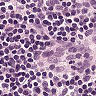
Metastatic tissue present: no